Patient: sex M, age 30
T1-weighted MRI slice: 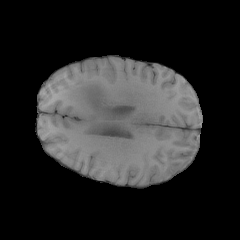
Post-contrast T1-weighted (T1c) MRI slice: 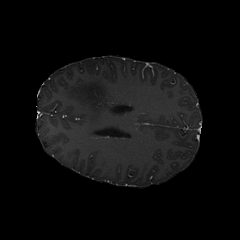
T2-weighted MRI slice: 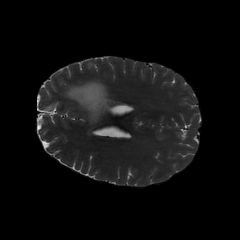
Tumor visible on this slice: yes
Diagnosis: Astrocytoma, IDH-mutant
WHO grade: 3